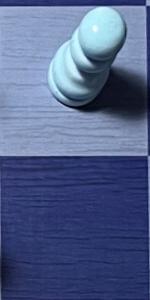
Label: Empty